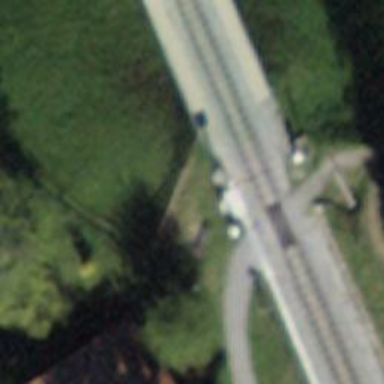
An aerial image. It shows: Narrow-gauge railway bridge with electrified tracks and single track passing over it.